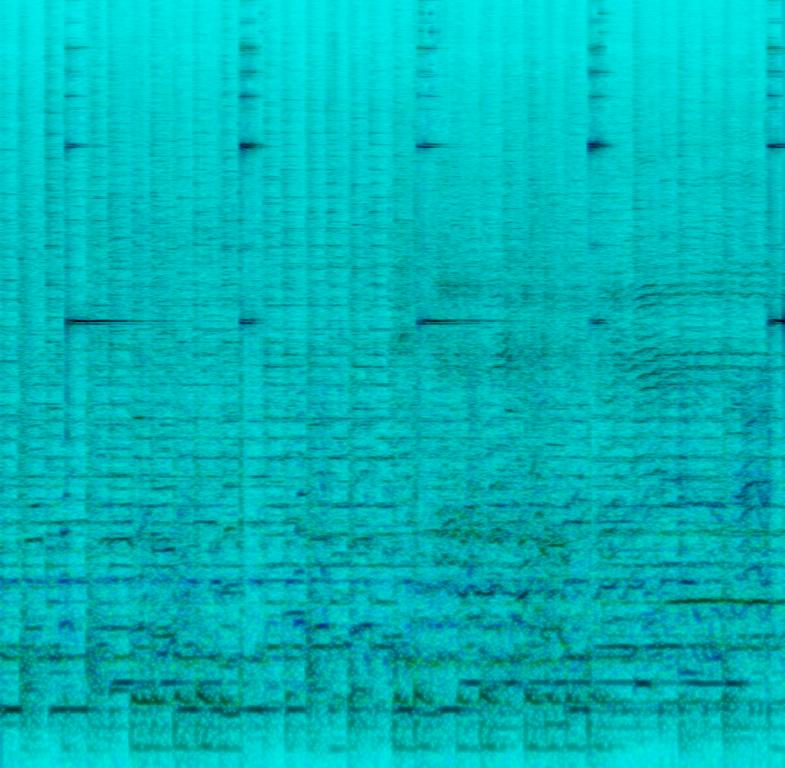
This is a traditional Chinese folk band playing  a variety of traditional chinese instruments. The erhu, which sounds much like a violin, is being played in harmony with the guqin to create a melody which the performers also sing. The percussion is done on a bongo-sounding drum. This  is a live performance, and we hear people speaking in the background.